Question: After I put another section id for MAPCHART, BARCHART doesn't work.
Before that it work properly.
Below the image non-working part [after I put MAPCHART] and working part[before I put MAPCHART].
For BARCHART CSS:
main.css only
<URL>
<URL>

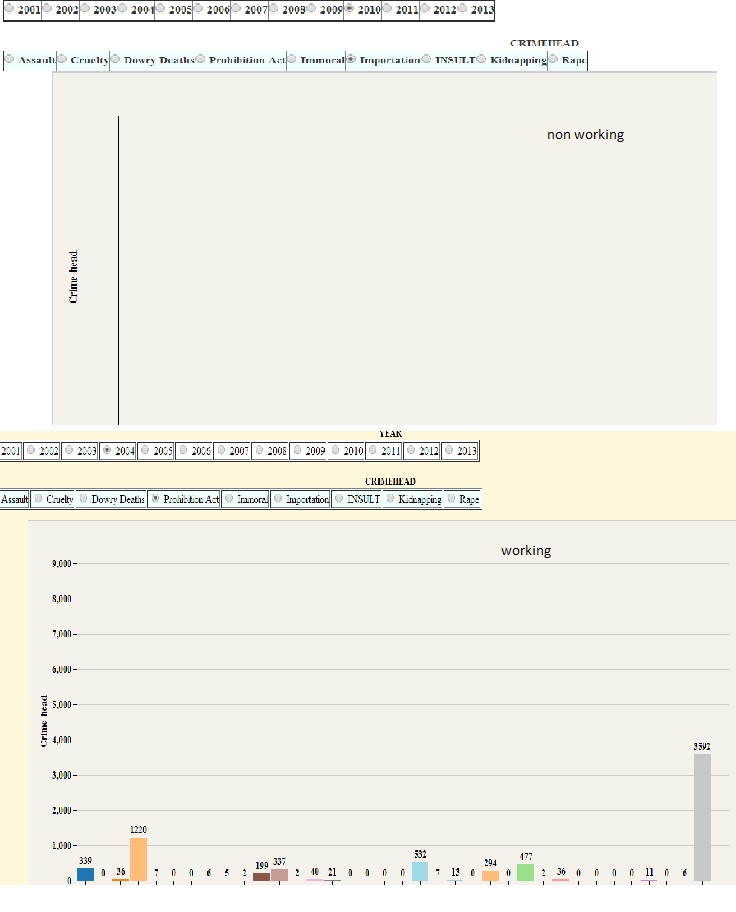
Answer: Correct CSS Inline style in this id="mapcharts (background-color:white)